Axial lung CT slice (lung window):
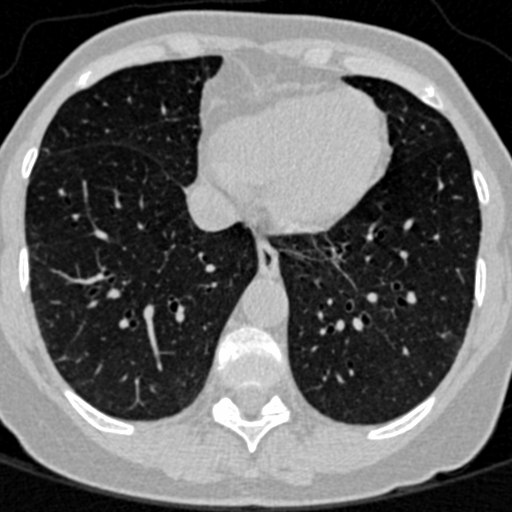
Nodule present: no